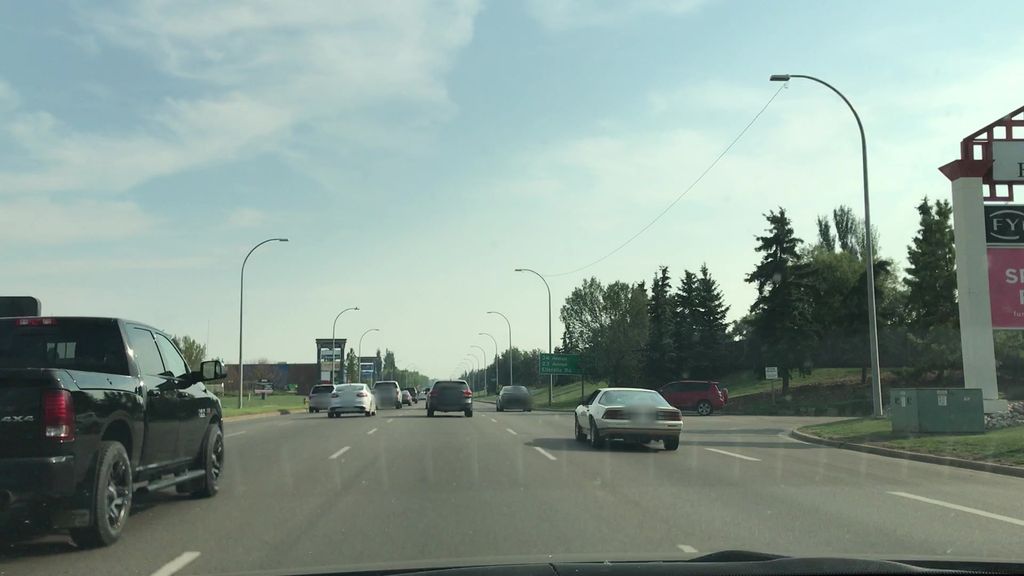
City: edmonton